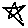
Label: star